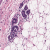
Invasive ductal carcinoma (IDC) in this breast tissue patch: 0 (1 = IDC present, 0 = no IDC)